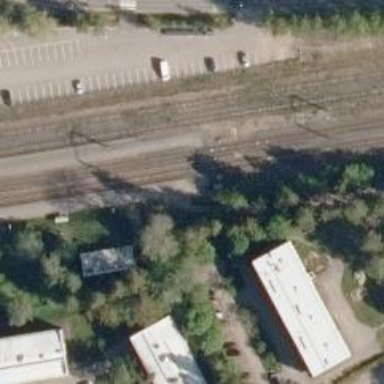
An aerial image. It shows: Railway crossing with lights.